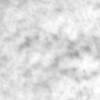
Label: no_change